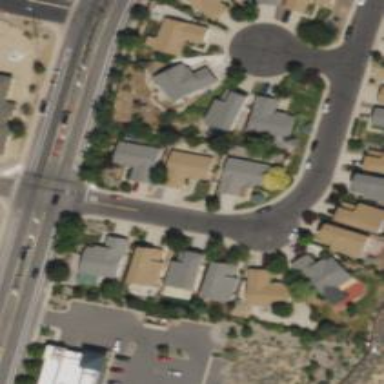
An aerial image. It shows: Residential road with separate asphalt sidewalk.